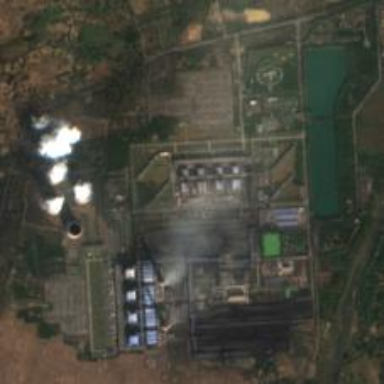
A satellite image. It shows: Industrial area with coal-powered plant.